Question: I need to create or customize the textbox in CRM 2011.If i enter the text in that text box it will show the link,which means to create the text box with link.like this,
How to do this?Thanks in advance

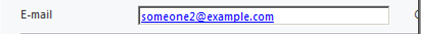
Answer: In CRM 2011 you need to change the format for the type 'Single Line of Text' when you customize the field.

You can choose 'E-mail' (it will open the e-mail client) or 'URL' (it will open the browser)